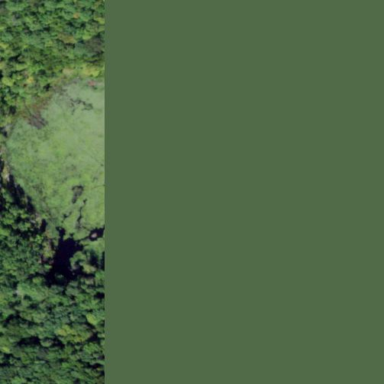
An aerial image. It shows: Peaceful pond surrounded by nature.